Question: I have the functionality for "Swipe to delete" the 'TableViewCell'. I want to customize the button.
Is this possible, and how to access the button ?
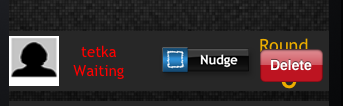
Answer: '''
- (void)willTransitionToState:(UITableViewCellStateMask)state
{
[super willTransitionToState:state];
if ((state & UITableViewCellStateShowingDeleteConfirmationMask) == UITableViewCellStateShowingDeleteConfirmationMask)
{
for (UIView *subview in self.subviews)
{
if ([NSStringFromClass([subview class]) isEqualToString:@"UITableViewCellDeleteConfirmationControl"])
{
UIImageView *deleteBtn = [[UIImageView alloc]initWithFrame:CGRectMake(0, 0, 64, 33)];
[deleteBtn setImage:[UIImage imageNamed:@"arrow_left_s11.png"]];
[[subview.subviews objectAtIndex:0] addSubview:deleteBtn];
}
}
}
}
'''